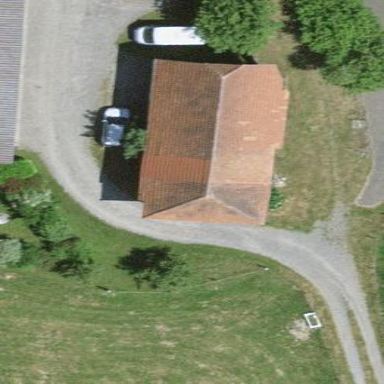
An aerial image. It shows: Rural barn.